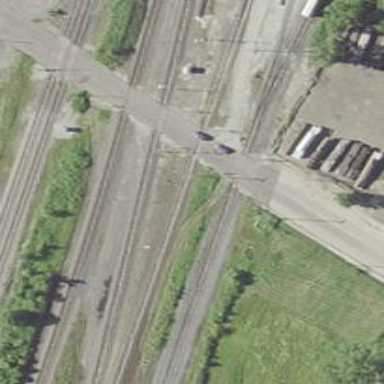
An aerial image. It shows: Level crossing with lights at the railway.